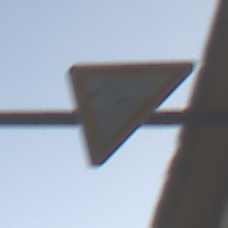
Verkehrszeichen: VorfahrtGewaehren
Umgebung: Roofed, Suburban
Tageszeit: SunriseSunset
Wetter: Clear
Licht: Natural
Jahreszeit: NotSpecified
Kontrast: MediumContrast